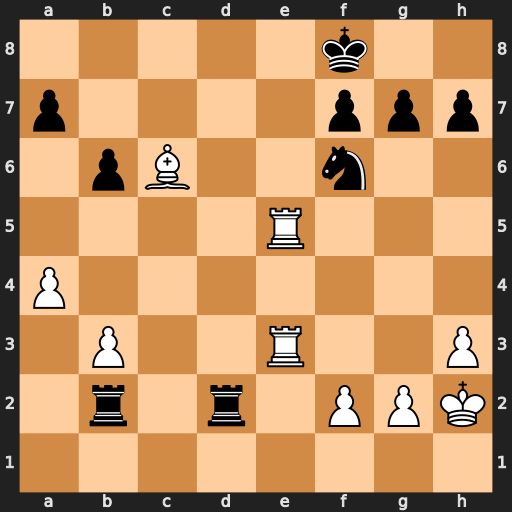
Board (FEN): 5k2/p4ppp/1pB2n2/4R3/P7/1P2R2P/1r1r1PPK/8
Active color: w
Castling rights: -
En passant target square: -
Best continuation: Re8+ Nxe8 Rxe8#